Question: How would I sort this table rows by following order using linq orderby function:
1. first by Business type == A01 - Production
2. second by Business type == A06 - External trade without explicit capacity, where In Area == ME, Out Area by alphabet
3. third by Business type == A06 - External trade without explicit capacity, where Out Area == ME, In Area by alphabet
4. fourth by Business type == A02 - Internal trade
5. fifth by Business type == A04 - Consumption

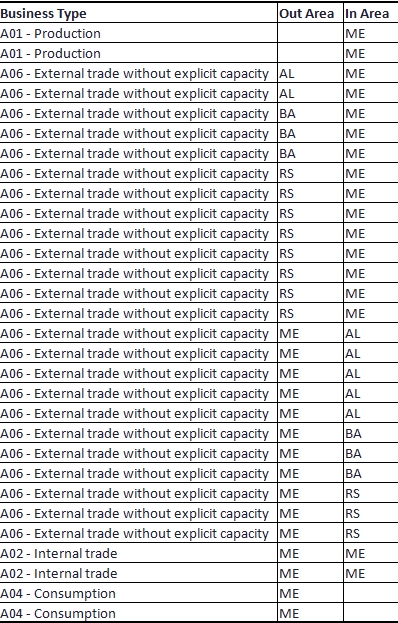
Answer: Actually it is possible to create single query without unions:
'''
var query =
db.Foos
.OrderBy(f =>
f.BusinessType == "A01 - Production" ? 0 :
f.BusinessType == "A06 - External trade without explicit capacity" ?
(f.InArea == "ME" ? 1 : (f.OutArea == "ME" ? 2 : 6)) :
f.BusinessType == "A02 - Internal trade" ? 3 :
f.BusinessType == "A04 - Consumption" ? 4 : 5)
.ThenBy(f =>
f.BusinessType == "A06 - External trade without explicit capacity" ?
(f.InArea == "ME" ? f.OutArea :
(f.OutArea == "ME" ? f.InArea : "")) : "");
'''
If you are using Linq to Objects, then simply provide custom comparer, or override Equals and GetHashCode of your objects.